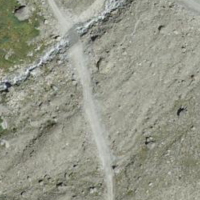
EUNIS habitat code: 48
Species observed at this site:
Lotus corniculatus